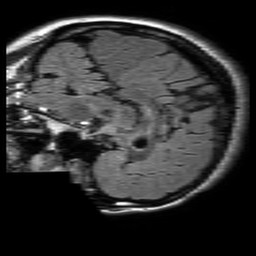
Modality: FLAIR
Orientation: sagittal
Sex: female
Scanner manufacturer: philips
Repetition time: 11 s
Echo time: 0.125 s